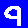
Digit: 9